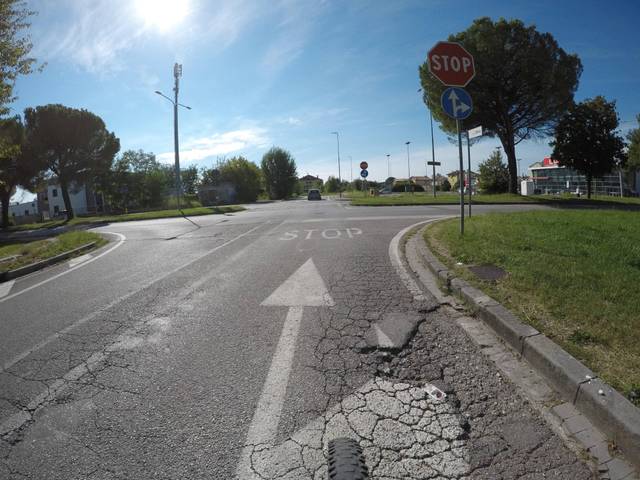
Region: Italy
Coordinates: 46.078, 13.272